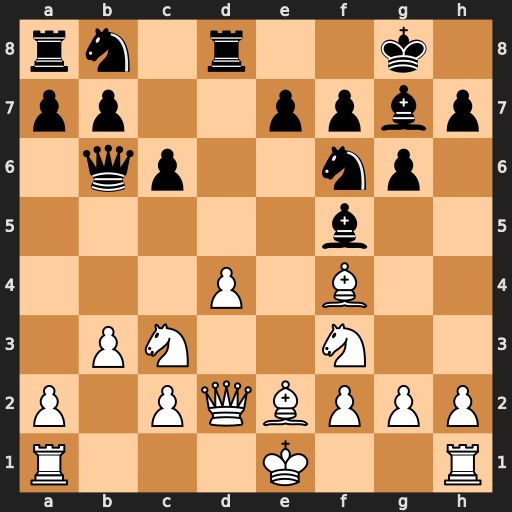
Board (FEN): rn1r2k1/pp2ppbp/1qp2np1/5b2/3P1B2/1PN2N2/P1PQBPPP/R3K2R
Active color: w
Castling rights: KQ
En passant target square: -
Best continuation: Na4 Ne4 Nxb6 Nxd2 Nxa8